Question: I found several answers to How to draw a triangle shape in Android in the resources files. But I don't found any to explain how I can change the triangle rotation.
Example that I found:
'''
<?xml version="1.0" encoding="utf-8"?>
<layer-list xmlns:android="http://schemas.android.com/apk/res/android" >
<item>
<rotate
android:fromDegrees="45"
android:toDegrees="45"
android:pivotX="-40%"
android:pivotY="87%" >
<shape
android:shape="rectangle" >
<stroke
android:color="@color/color_app_transparent"
android:width="10dp" />
<solid
android:color="@color/color_app_primary" />
</shape>
</rotate>
</item>
</layer-list>
'''
Somebody can explain how can I change the Triangle Shape to do a arrow like this:

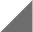
Answer: I manage to draw that arrow, here is the code:
'''
<?xml version="1.0" encoding="utf-8"?>
<layer-list xmlns:android="http://schemas.android.com/apk/res/android" >
<item android:id="@+id/triangle_shape">
<rotate
android:fromDegrees="45"
android:toDegrees="45"
android:pivotX="0%"
android:pivotY="140%" >
<shape
android:shape="rectangle" >
<stroke
android:color="@color/color_app_transparent"
android:width="2dp" />
<size android:width="50dp" android:height="50dp"/>
<solid
android:color="@color/color_app_primary" />
</shape>
</rotate>
</item>
</layer-list>
'''
For what I understand, I had to rotate the square 45o and then I tried to adjust the X and Y points to manage to hide most of the square and show only one edge and this way I made the arrow.
The shape after rotating 45o:

And then the final result after changing the points X and Y:

I used a ImageView to display my arrow with width and height as wrap_content.